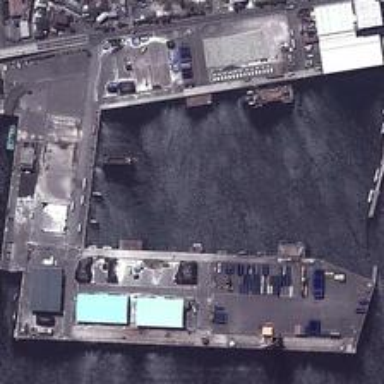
An empty port is near a wharf and some buildings .